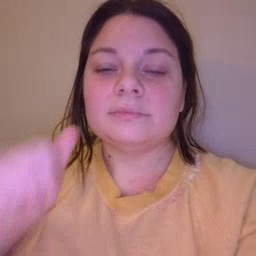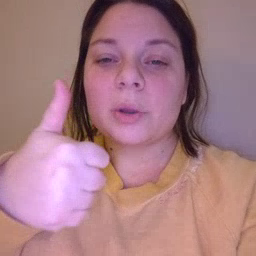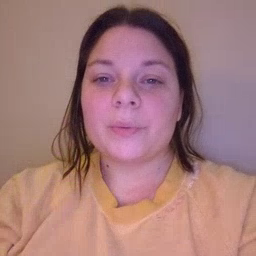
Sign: tomorrow